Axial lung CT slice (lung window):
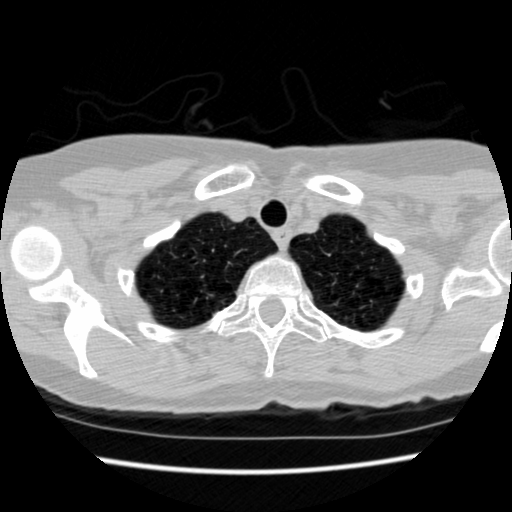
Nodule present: no